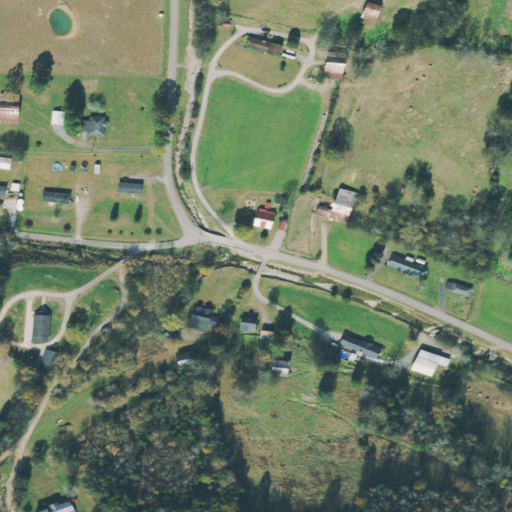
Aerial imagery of valley in Tennessee named Friendship Hollow containing pasture, open development, low intensity development, deciduous forest, mixed forest, medium intensity development, and evergreen forest